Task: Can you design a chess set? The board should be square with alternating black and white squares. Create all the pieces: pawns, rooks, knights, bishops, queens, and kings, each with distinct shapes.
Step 1562:
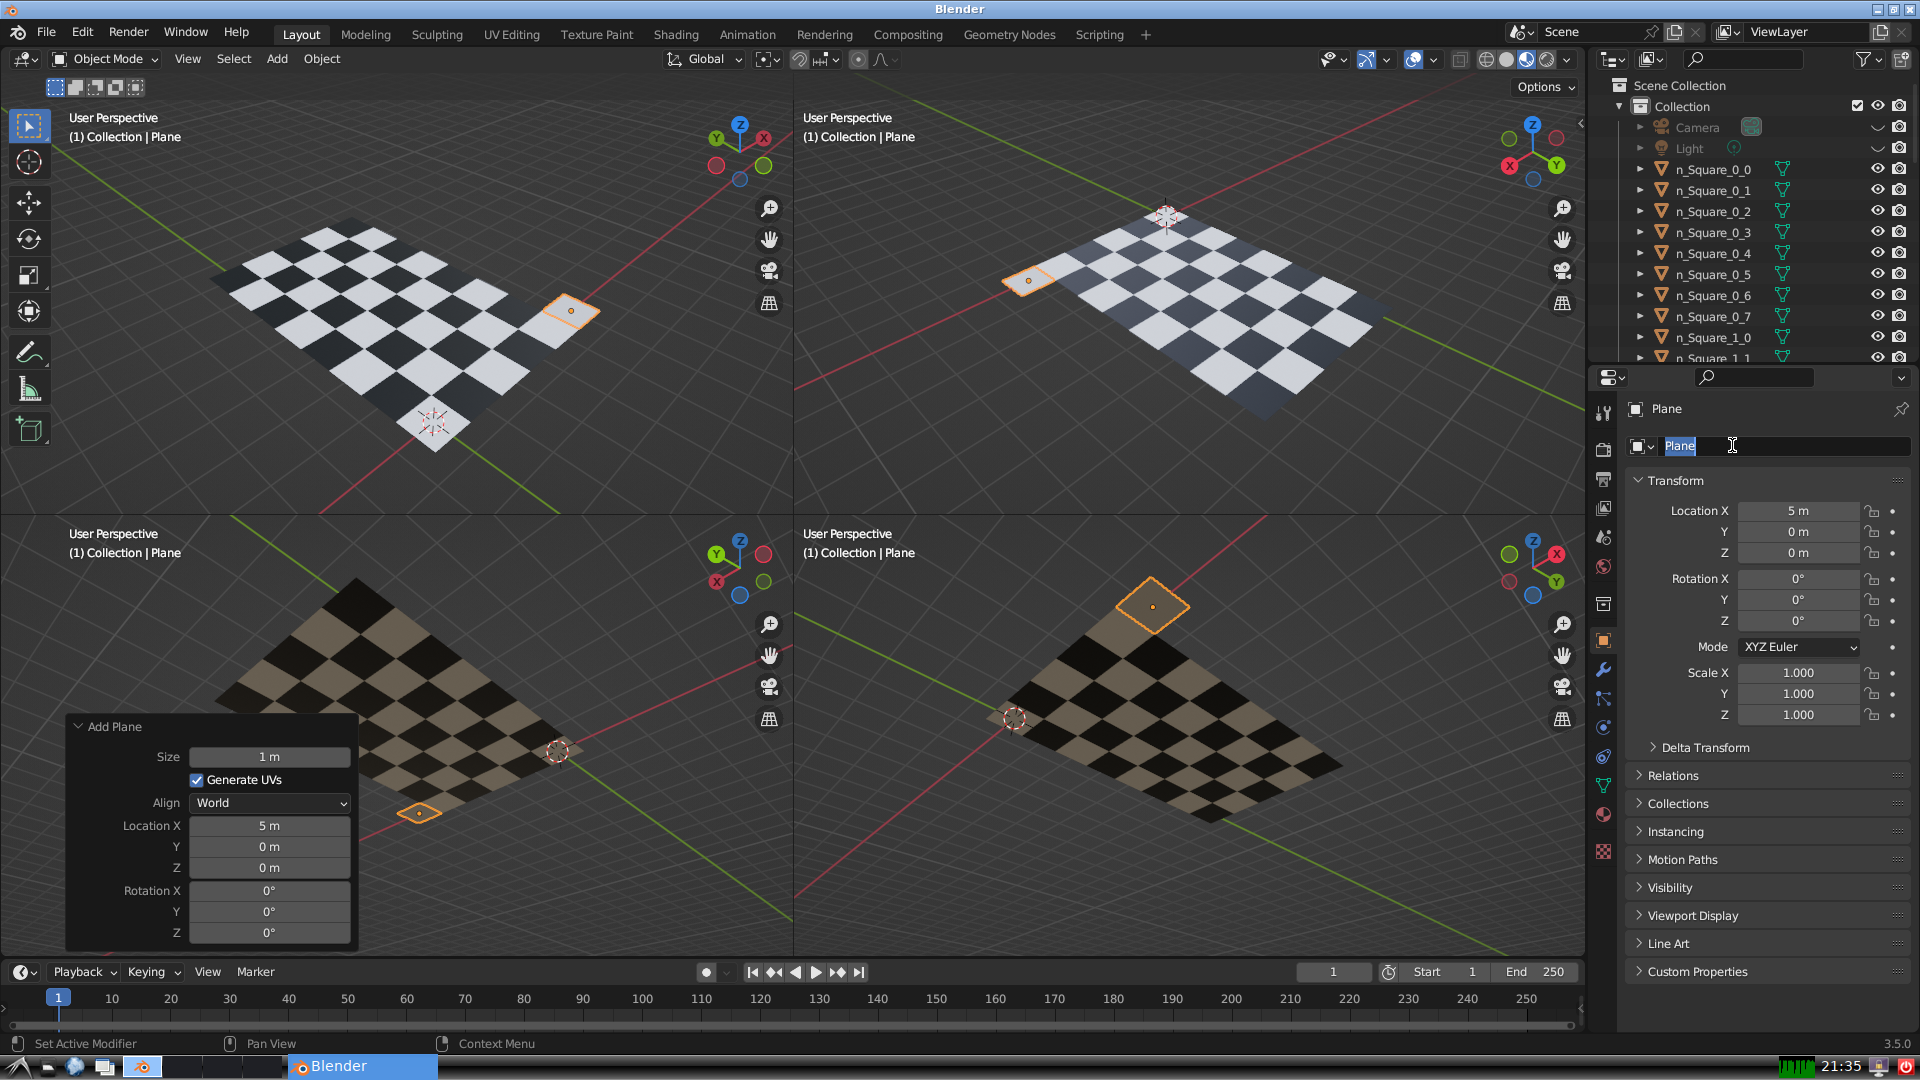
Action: input_text: n_Square_5_0